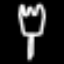
Label: fork